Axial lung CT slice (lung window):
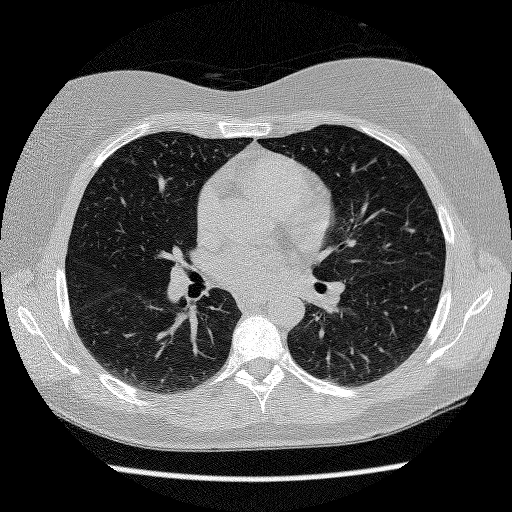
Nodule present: no